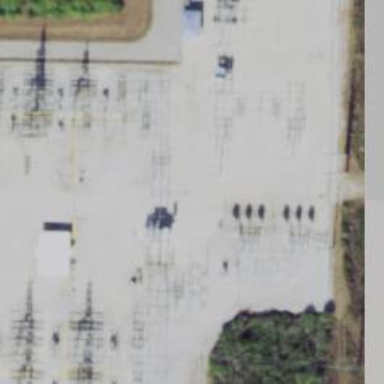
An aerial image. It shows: Switch for power supply.